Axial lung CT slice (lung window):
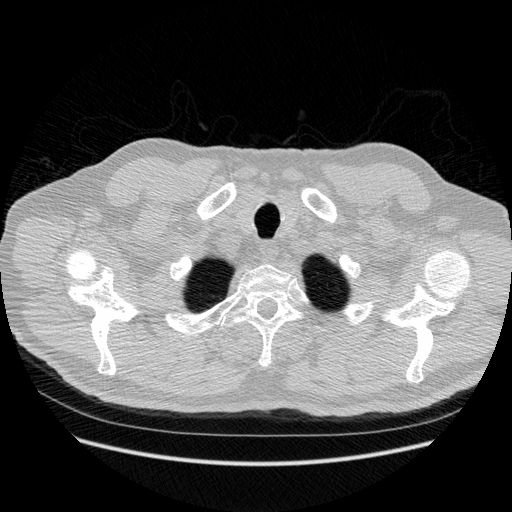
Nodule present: no